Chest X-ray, PA view. Patient: 52 years old, sex M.
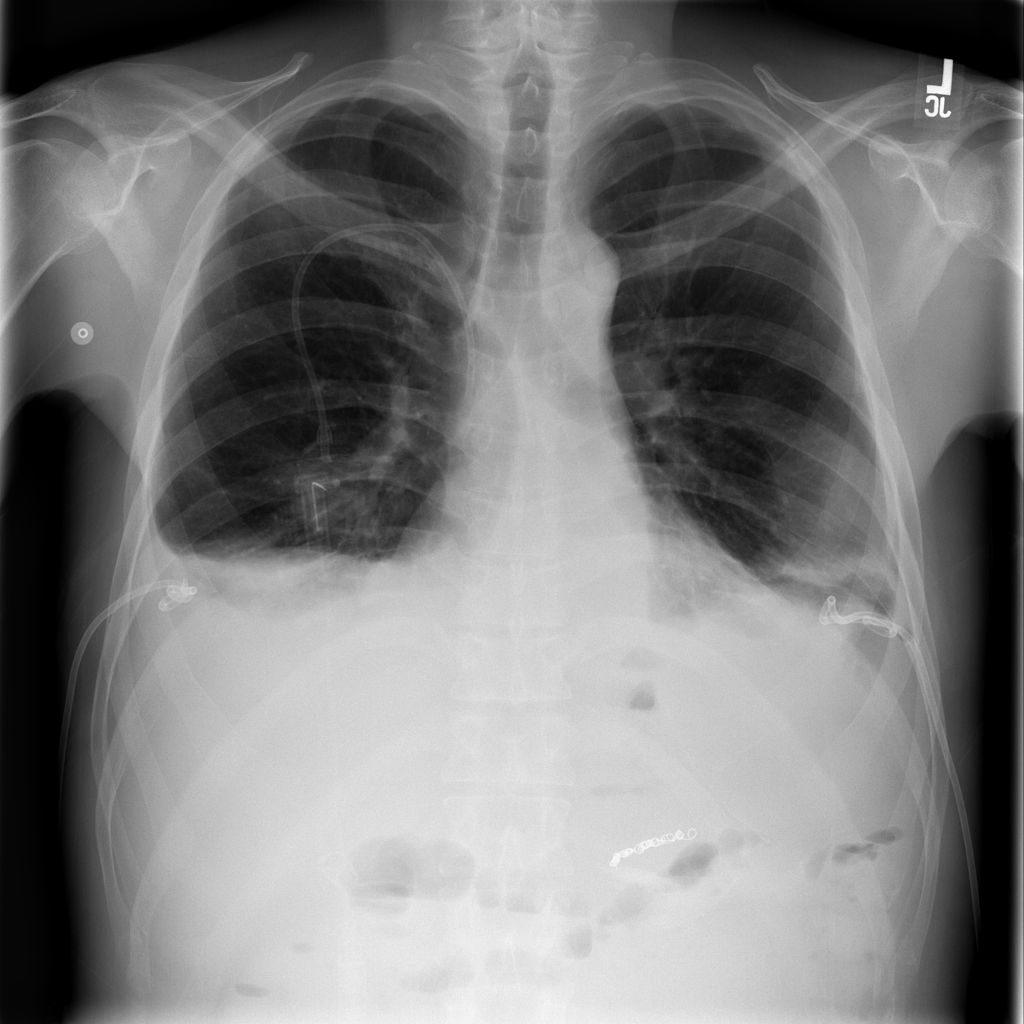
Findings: Effusion